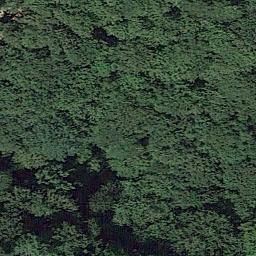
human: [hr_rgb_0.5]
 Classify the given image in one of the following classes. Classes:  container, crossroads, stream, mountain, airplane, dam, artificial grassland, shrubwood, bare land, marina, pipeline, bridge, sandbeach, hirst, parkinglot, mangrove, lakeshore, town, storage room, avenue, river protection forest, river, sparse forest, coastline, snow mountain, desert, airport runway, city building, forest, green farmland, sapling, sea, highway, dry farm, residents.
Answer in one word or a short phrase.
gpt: forest